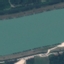
Label: River